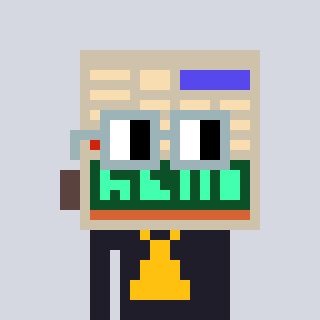
a pixel art character with square dark gray glasses, a calculator-shaped head and a grayscale-colored body on a cool background